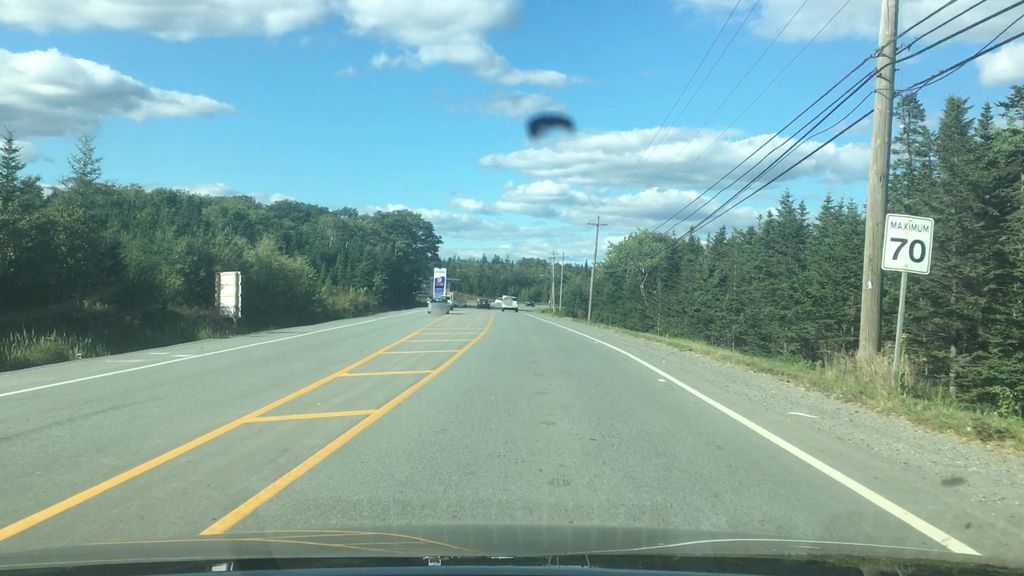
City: halifax